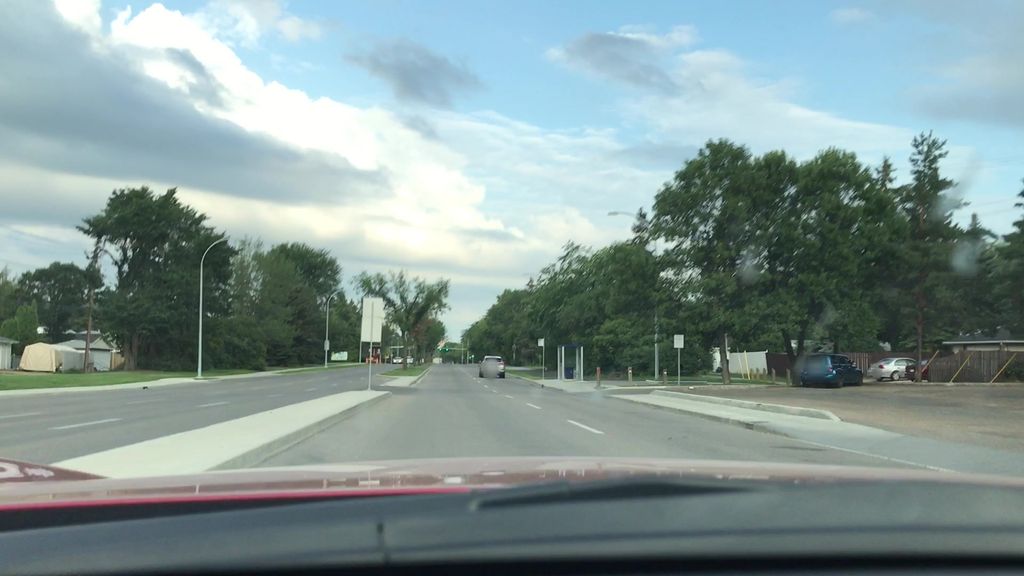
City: edmonton